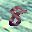
Label: 8